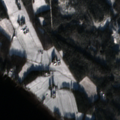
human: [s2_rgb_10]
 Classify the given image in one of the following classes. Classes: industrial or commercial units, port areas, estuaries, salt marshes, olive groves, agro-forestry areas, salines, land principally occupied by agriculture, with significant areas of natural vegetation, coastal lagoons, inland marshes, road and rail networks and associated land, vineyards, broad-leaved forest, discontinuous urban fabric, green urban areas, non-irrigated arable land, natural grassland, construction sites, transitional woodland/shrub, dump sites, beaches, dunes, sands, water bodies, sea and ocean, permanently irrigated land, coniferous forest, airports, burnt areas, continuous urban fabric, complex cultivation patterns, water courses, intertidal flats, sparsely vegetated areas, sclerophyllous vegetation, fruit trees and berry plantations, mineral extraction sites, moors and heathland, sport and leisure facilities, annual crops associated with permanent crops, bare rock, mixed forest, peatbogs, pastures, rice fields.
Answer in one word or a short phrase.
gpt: land principally occupied by agriculture, with significant areas of natural vegetation, coniferous forest, mixed forest, water bodies